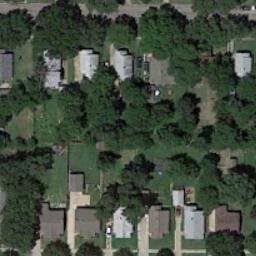
Label: residential